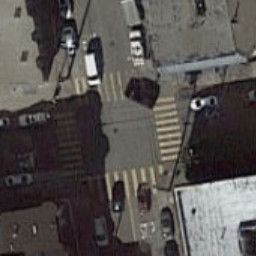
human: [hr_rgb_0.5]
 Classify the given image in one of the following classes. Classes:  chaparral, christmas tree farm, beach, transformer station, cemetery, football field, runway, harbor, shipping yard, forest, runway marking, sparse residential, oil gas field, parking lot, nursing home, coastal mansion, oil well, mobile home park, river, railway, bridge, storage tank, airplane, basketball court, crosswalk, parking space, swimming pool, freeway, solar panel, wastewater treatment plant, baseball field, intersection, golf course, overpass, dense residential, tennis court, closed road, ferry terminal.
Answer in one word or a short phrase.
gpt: crosswalk